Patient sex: M
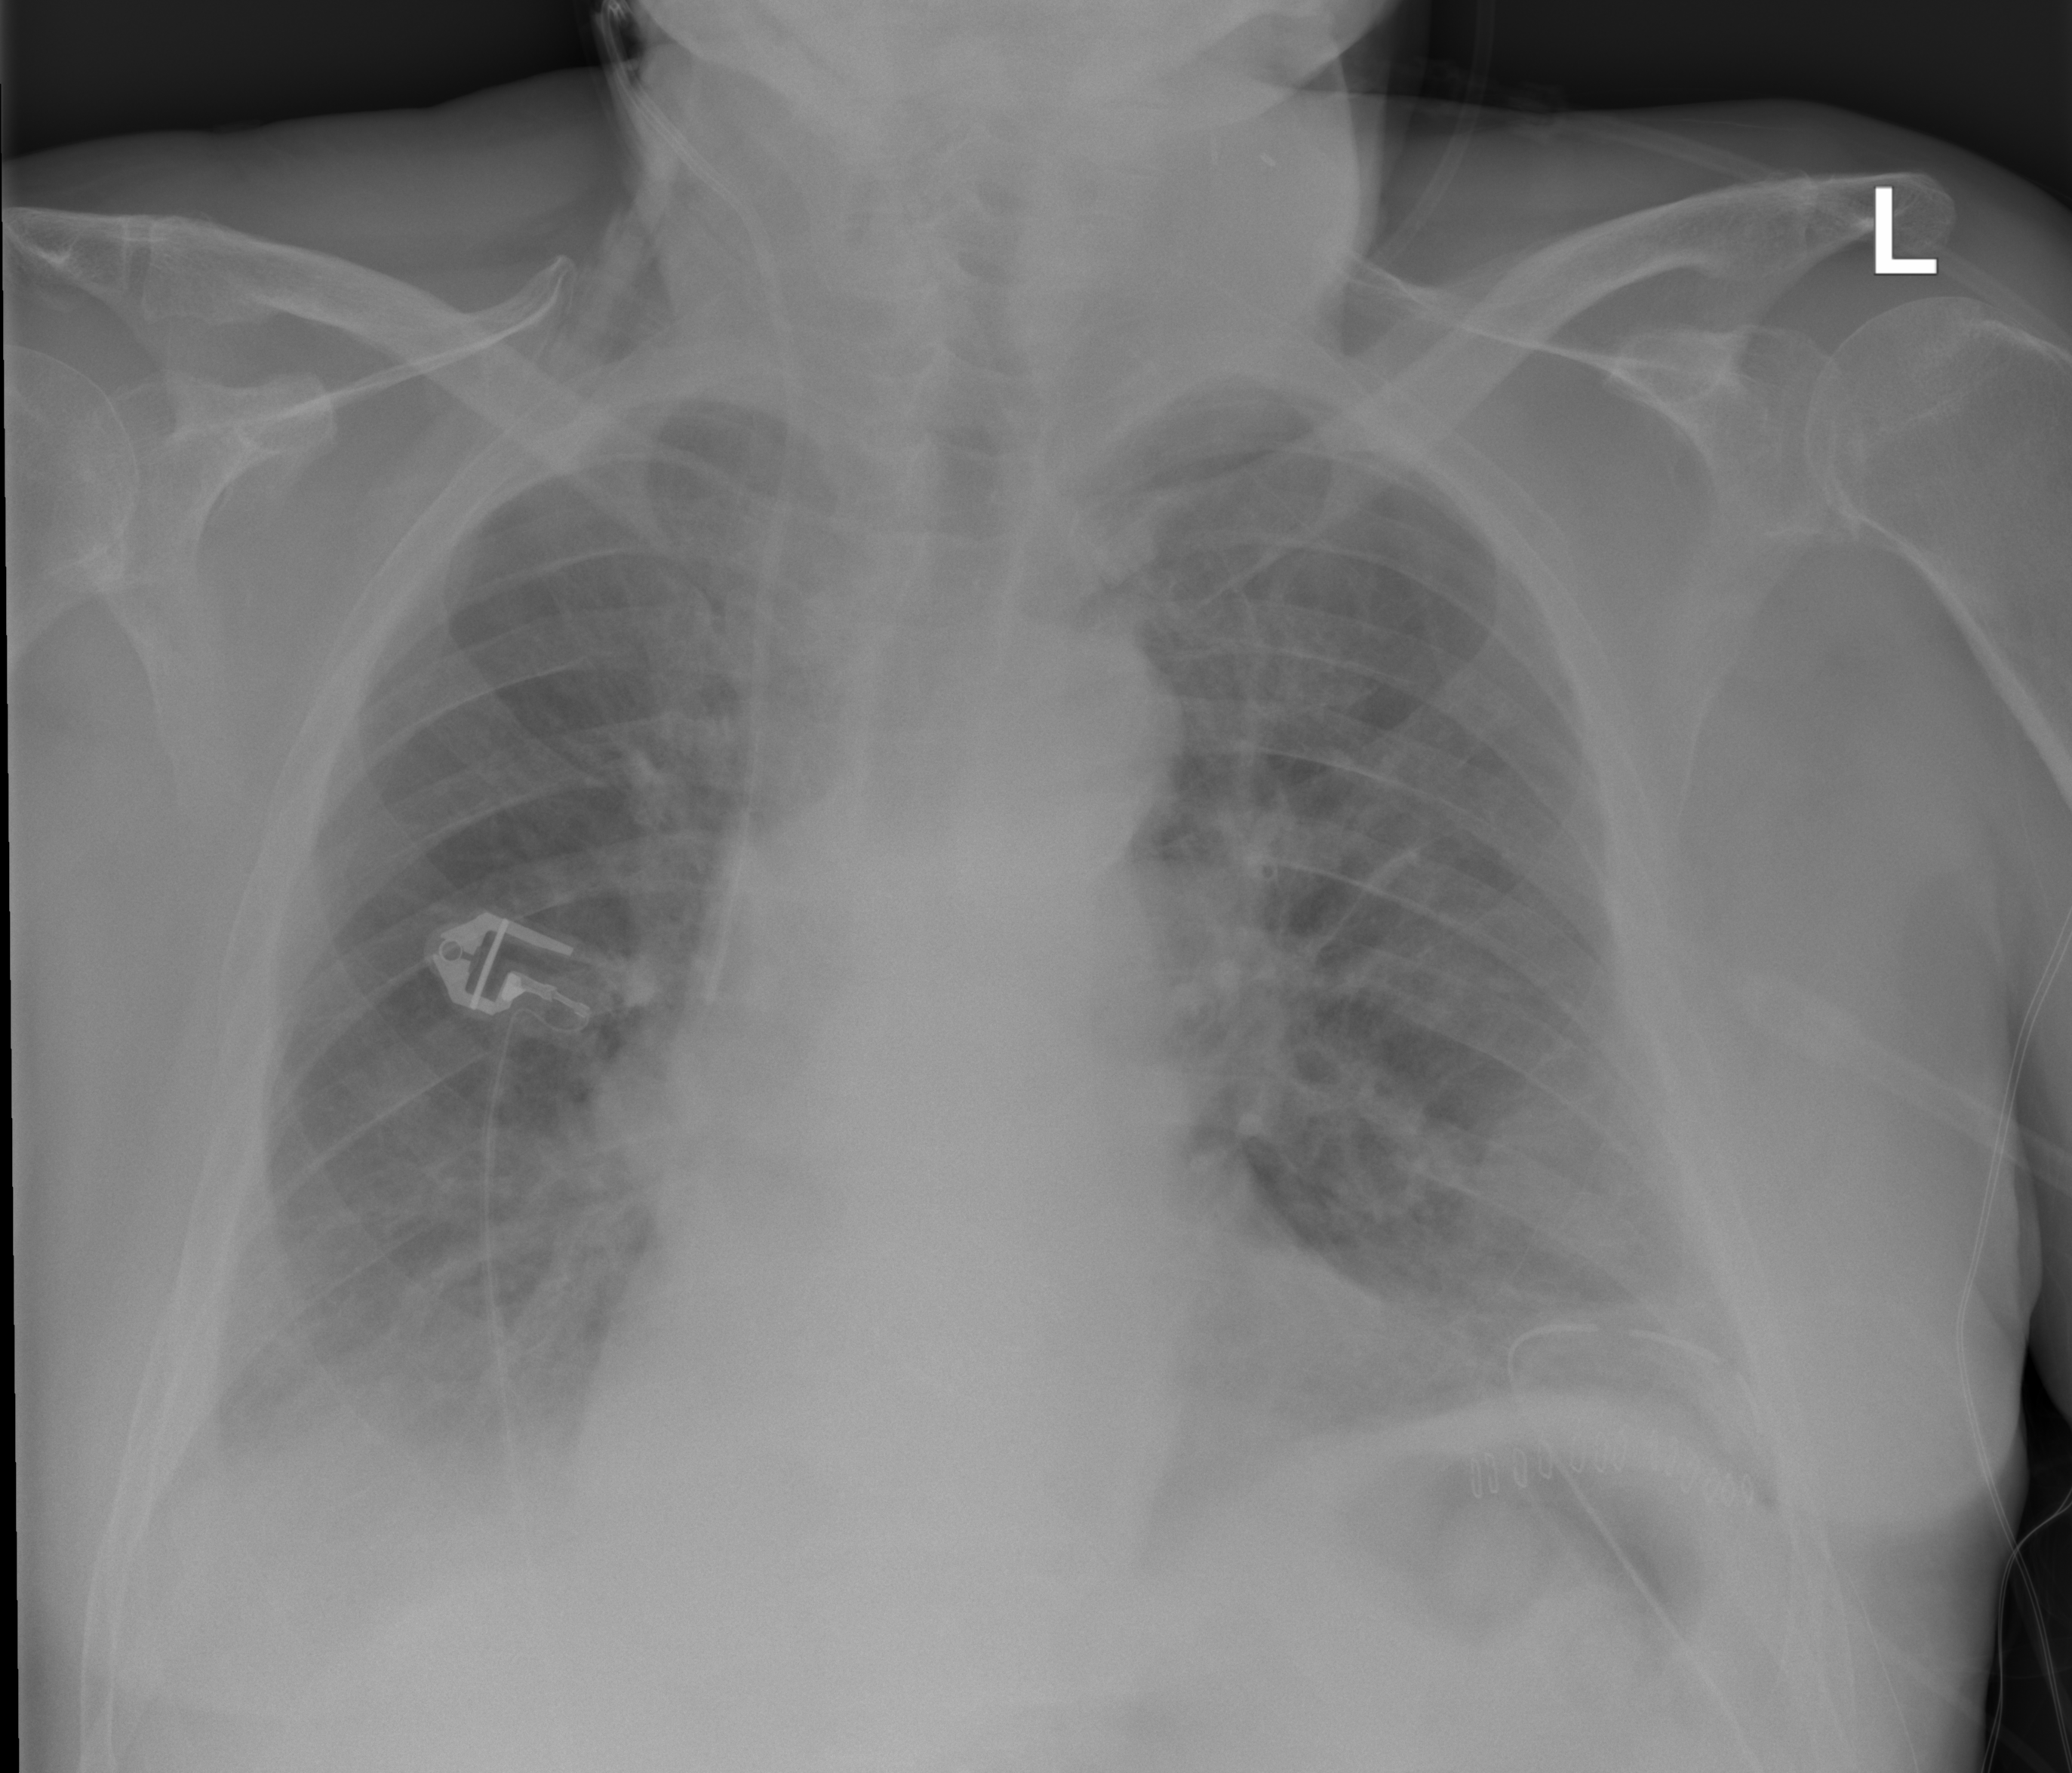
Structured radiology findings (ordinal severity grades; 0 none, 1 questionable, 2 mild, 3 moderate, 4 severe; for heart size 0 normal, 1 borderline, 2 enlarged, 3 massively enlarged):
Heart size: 2
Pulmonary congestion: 2
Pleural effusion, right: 2
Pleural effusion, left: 0
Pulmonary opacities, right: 0
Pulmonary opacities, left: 0
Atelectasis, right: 2
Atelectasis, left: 2